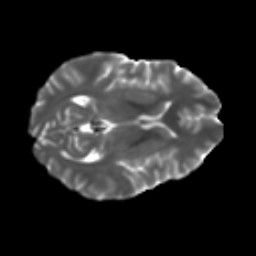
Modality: T2w
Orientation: axial
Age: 36
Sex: female
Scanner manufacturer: ge
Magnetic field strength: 3 T
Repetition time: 7.8 s
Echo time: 0.0606 s